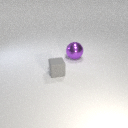
small gray rubber cube to the left of large purple metal sphere